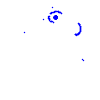
Particle: electron